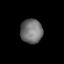
Tissue: prostate
Cell type: T cells
Senescence score: 0.2663
Nuclear area (px): 524
Mean DAPI intensity: 114.926